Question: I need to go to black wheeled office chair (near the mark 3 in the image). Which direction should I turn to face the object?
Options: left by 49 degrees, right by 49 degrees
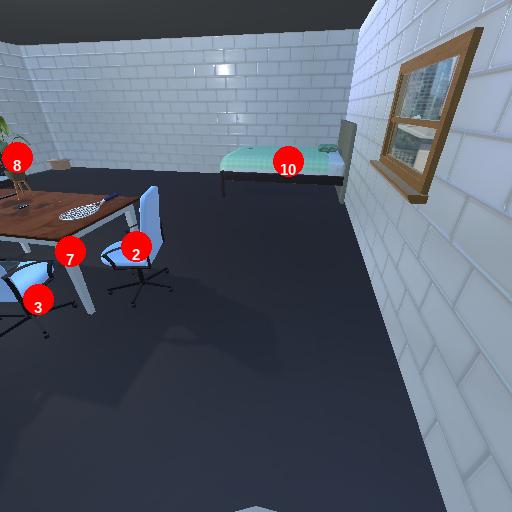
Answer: left by 49 degrees